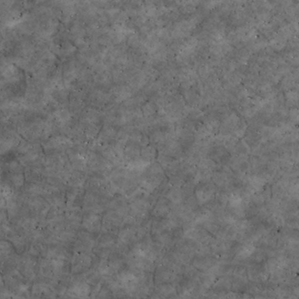
Label: non_frost